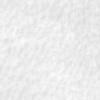
Label: no_change